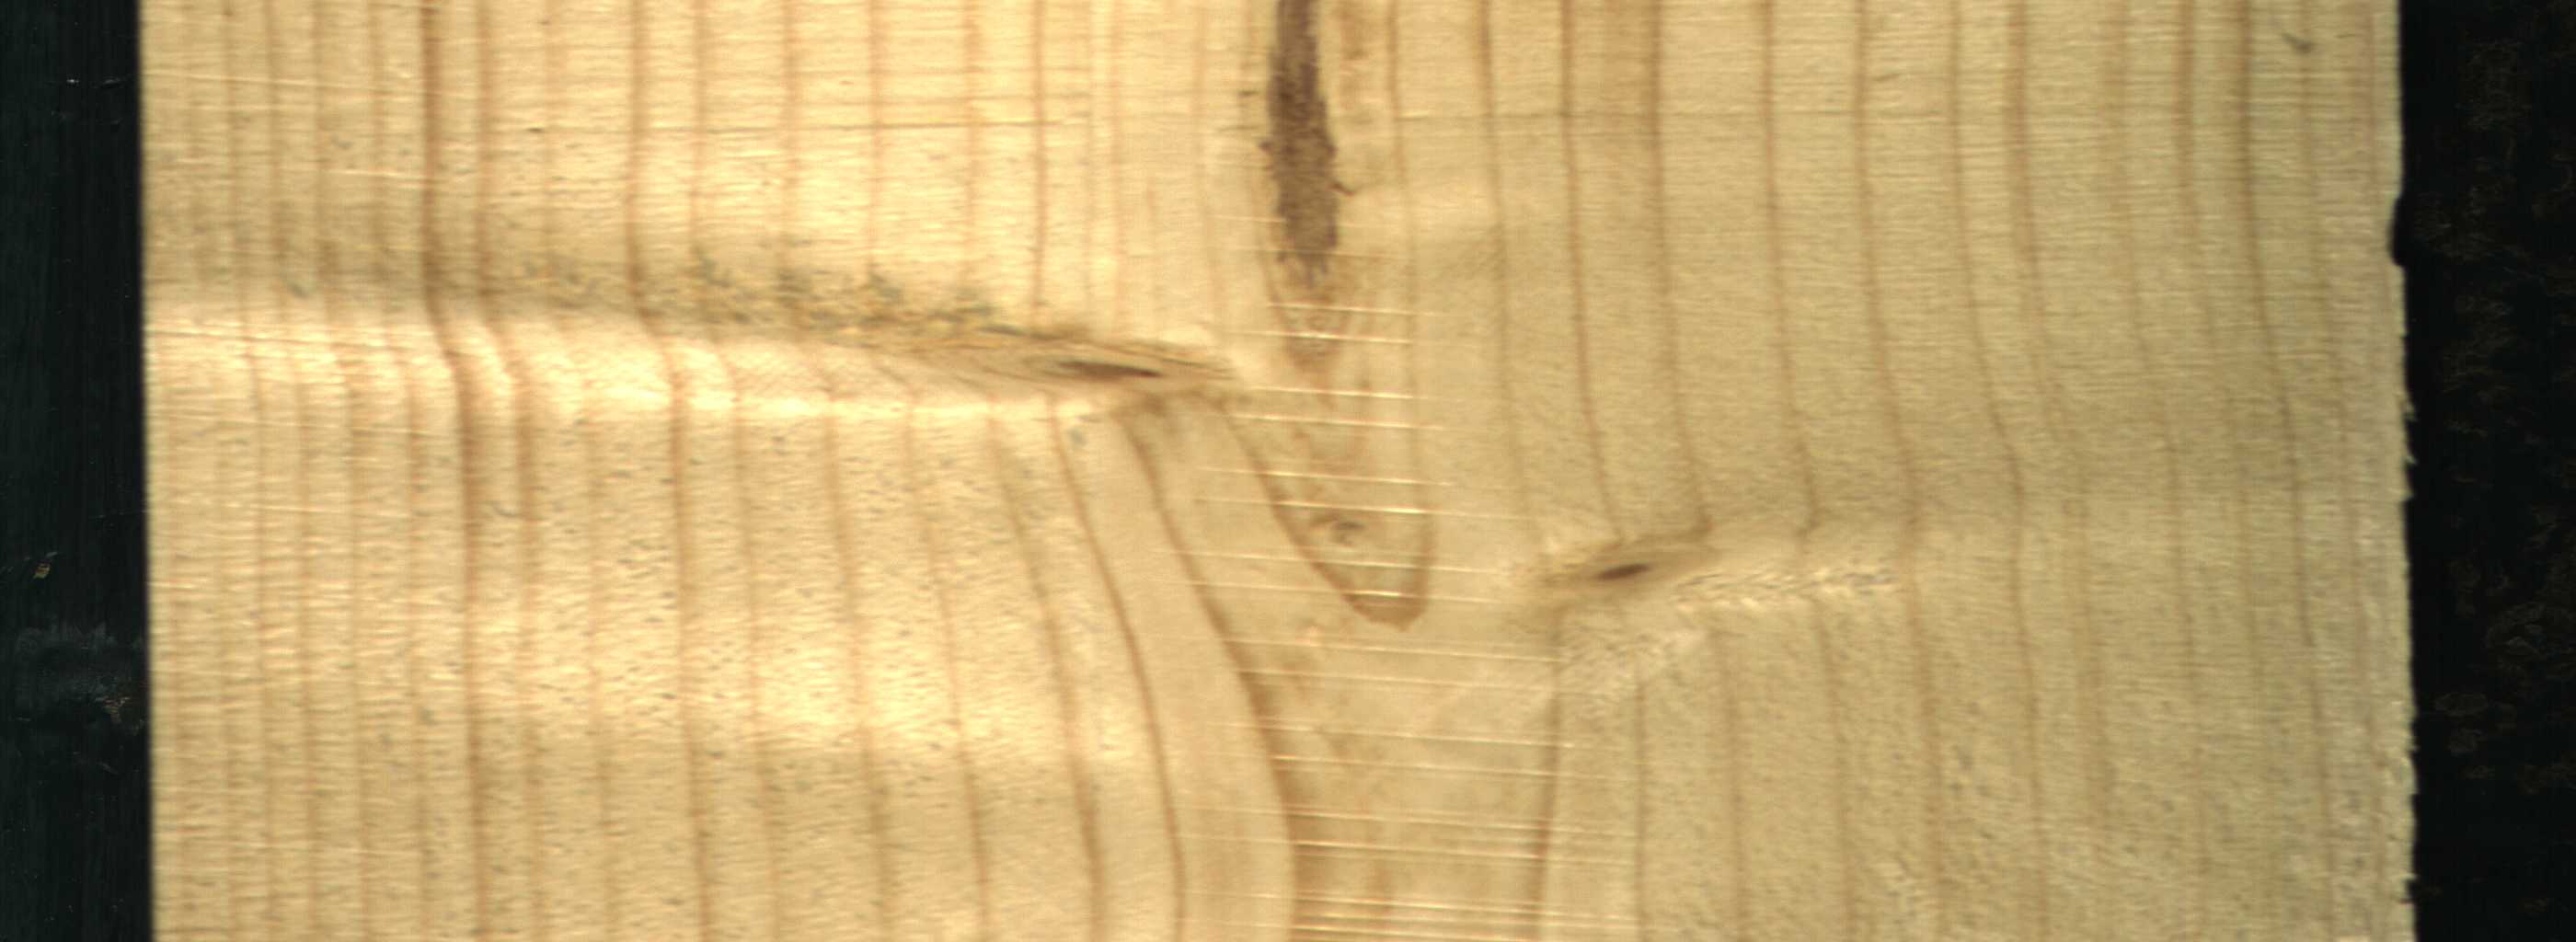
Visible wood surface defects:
Marrow
Live_Knot
Live_Knot